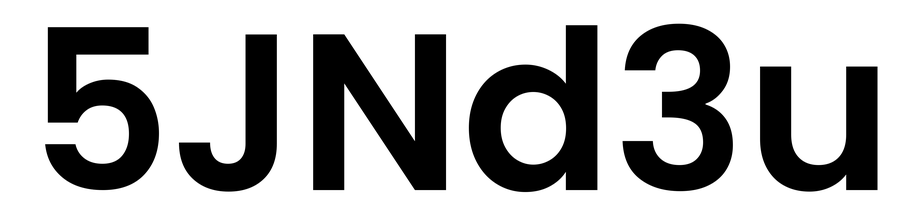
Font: Poppins-SemiBold